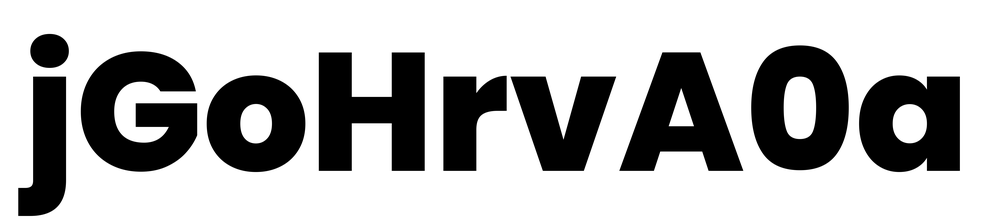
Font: Poppins-ExtraBold